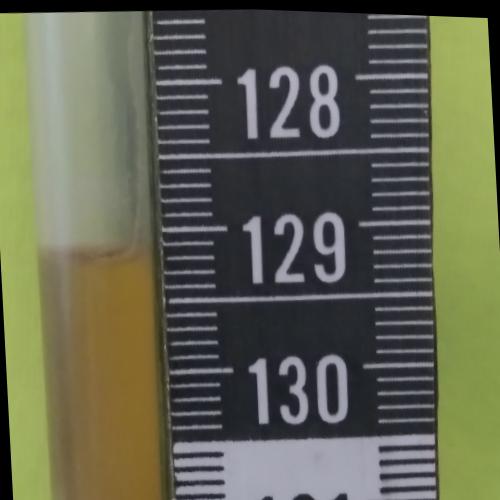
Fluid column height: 129.2 cm